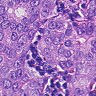
Metastatic tissue present: yes